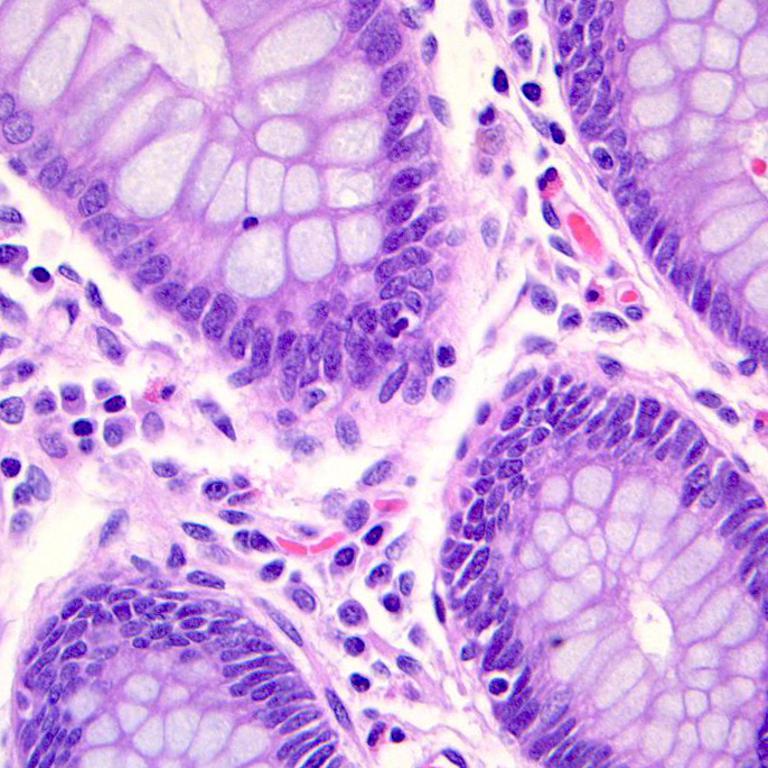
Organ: colon
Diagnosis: benign